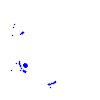
Particle: electron